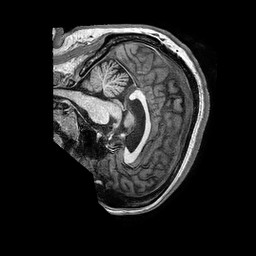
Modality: T1w
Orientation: sagittal
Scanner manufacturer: philips
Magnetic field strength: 3 T
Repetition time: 0.006778 s
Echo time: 0.003048 s